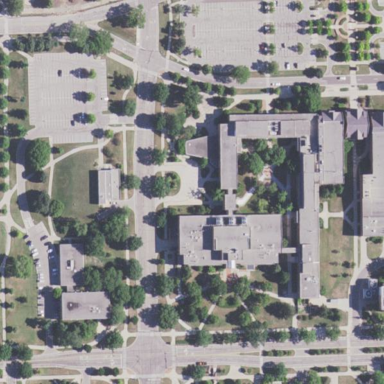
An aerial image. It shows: University building.